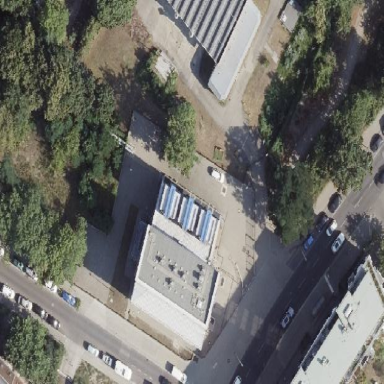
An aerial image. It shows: Distribution level power substation enclosed by fence.